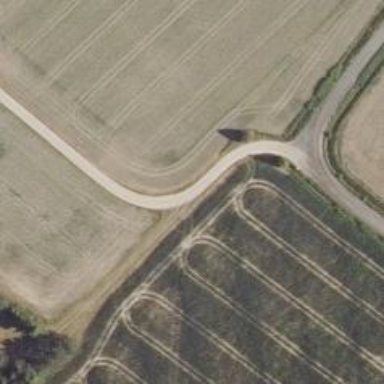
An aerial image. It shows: Track road.